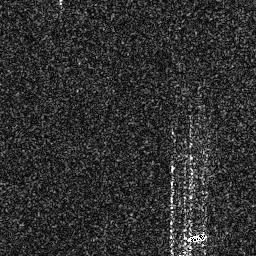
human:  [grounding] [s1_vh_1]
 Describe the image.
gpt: In the satellite image, there is  <ref>1 small ship </ref> <box>[[71, 89, 81, 94, 0]]</box> located at bottom right.